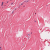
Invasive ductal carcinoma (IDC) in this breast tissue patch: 0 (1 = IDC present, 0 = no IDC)